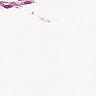
Metastatic tissue present: no